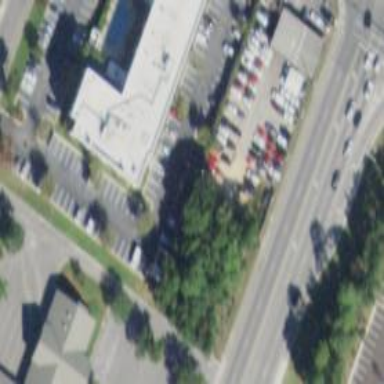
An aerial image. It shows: Parking space is available.